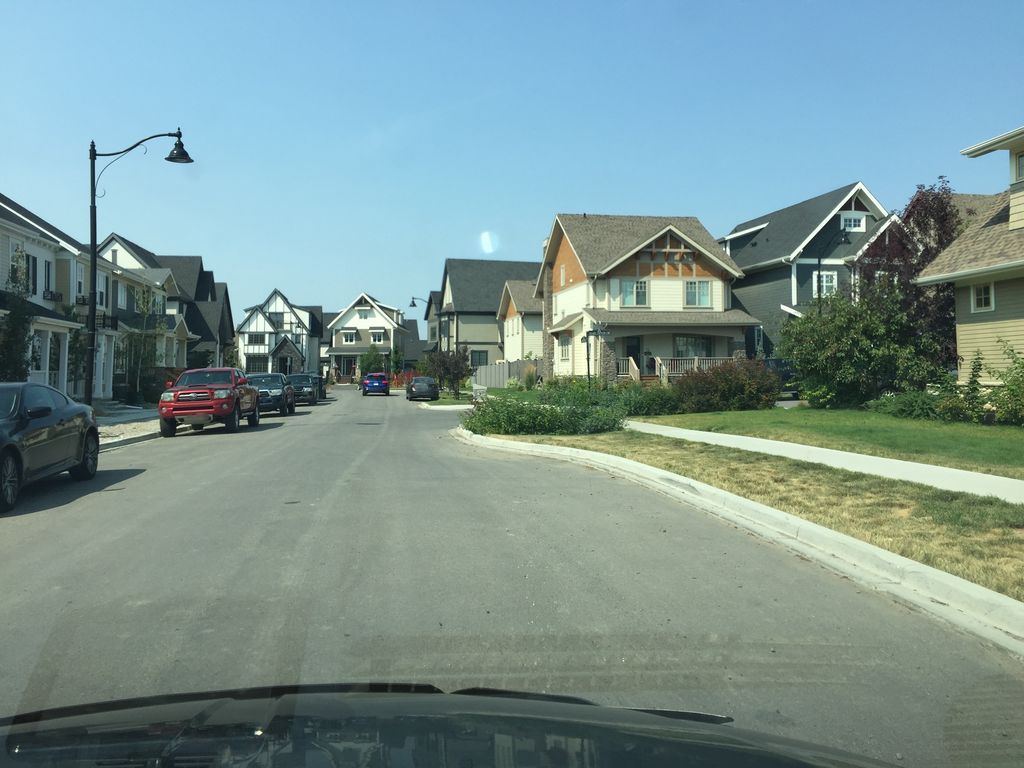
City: calgary